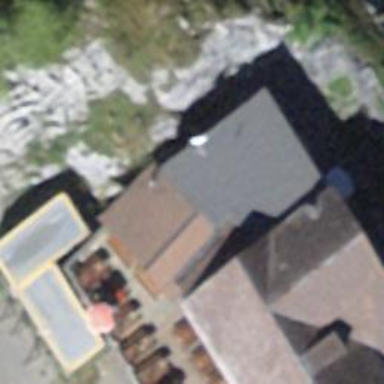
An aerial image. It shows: Building that is combination of restaurant and guest house.